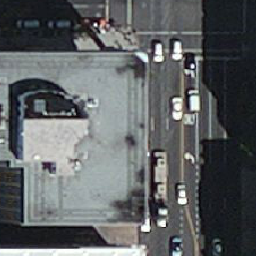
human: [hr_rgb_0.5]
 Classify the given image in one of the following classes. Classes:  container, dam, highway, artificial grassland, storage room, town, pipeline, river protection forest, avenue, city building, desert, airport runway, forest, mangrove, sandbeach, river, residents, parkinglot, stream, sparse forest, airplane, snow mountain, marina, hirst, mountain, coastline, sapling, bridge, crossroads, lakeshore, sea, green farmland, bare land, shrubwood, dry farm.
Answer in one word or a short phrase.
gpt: city building